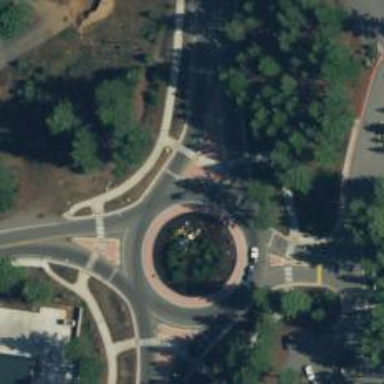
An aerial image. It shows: Secondary road with asphalt surface leading to roundabout. There is separate sidewalk along the road.